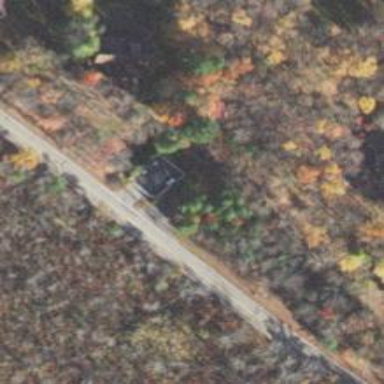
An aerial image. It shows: Driveway leading to service road.